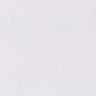
Metastatic tissue present: no